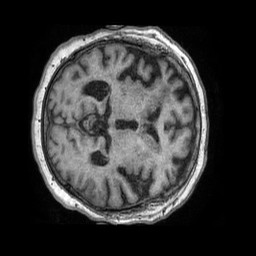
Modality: T1w
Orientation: axial
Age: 74
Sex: female
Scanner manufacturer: philips
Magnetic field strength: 1.5 T
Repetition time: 0.007575 s
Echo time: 0.003455 s